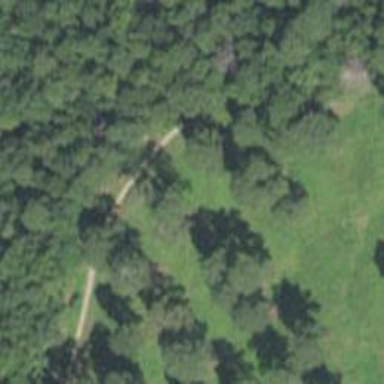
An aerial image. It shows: Path.